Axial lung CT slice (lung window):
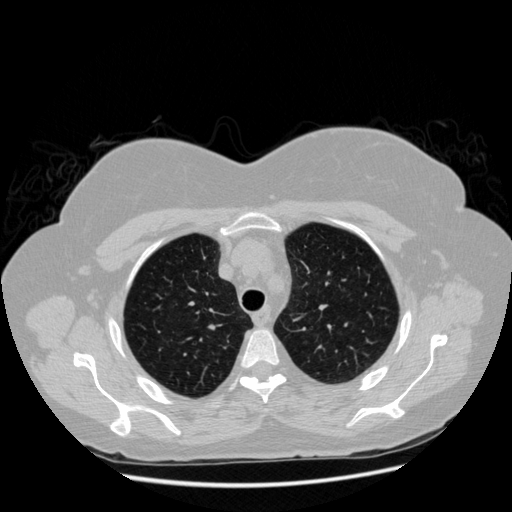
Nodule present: no